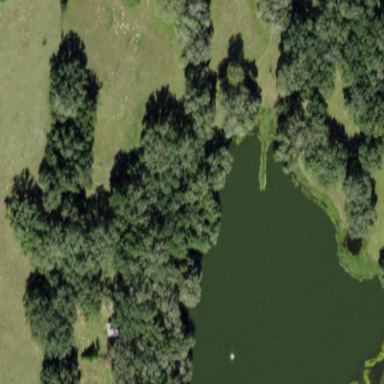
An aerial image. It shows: Lake with natural water.